Question: I am trying to write a Chrome extension that allows users to easily login to an internal webpage. The extension would show a menu containing pre-defined credentials from which the user can pick one and immediately be logged into the corresponding web page.(think Bookmarks++).
As a first step, I wanted to write the functionality that accepts 'name', 'url', 'username' and 'password' information in the Extension Options page and persist that using . The user can have multiple sets of such information persisted using chrome.storage (e.g different usernames for the same website). I am able to do this successfully and the options page is also able to list all the saved information. For the time being, please ignore the security issues associated with client-side password encryption.
This is my manifest.json
'''
{
"name": "My Chrome Extension",
"version": "1.0",
"manifest_version": 2,
"description": "Easy login to My Webapp",
"browser_action": {
"default_icon": "images/Cloud16.png",
"default_popup": "html/popup.html"
},
"options_page": "html/options.html",
"permissions": ["<all_urls>", "storage", "unlimitedStorage"]
}
'''
This is save handler in the options page (in options.js):
'''
function saveHandler() {
var name = $("#name").val(),
url = $("#url").val(),
password = $("#password").val(),
key = Date.now() + "", //key based on currentTimeInMillis
obj = {
"id": key,
"name": name,
"url": url,
"password": password
};
chrome.storage.sync.get('LOGIN_COLLECTION', function(items) {
//Create a new collection if not exists
if(items && !items['LOGIN_COLLECTION']) {
items['LOGIN_COLLECTION'] = {};
}
items['LOGIN_COLLECTION'][obj.id] = obj;
chrome.storage.sync.set(items, function() {
// Notify that we saved.
console.log('Settings saved');
chrome.storage.sync.get('LOGIN_COLLECTION', function(data) {
console.dir(data);
});
});
$("#addUrlDialog").slideUp();
loadExistingInfo(); //Read persisted data, and show. This works fine!!
});
}
'''
When the user clicks on the extension icon in the toolbar, I show a popup html which has a script to fetch the data (using chrome.storage.get) that was persisted in the options page. The code to fetch data in the popup looks like this:
'''
chrome.storage.sync.get('LOGIN_COLLECTION', function(items) {
var container = $("#listContainer"),
data = items['LOGIN_COLLECTION'];
for(item in data) {
console.dir(item); //**Outputs empty object**
$("<div></div>").text(item.name).appendTo(container);
}
});
'''

As you can see, the fetch is able to get only the top-level object information, but none of its attributes. Should I be using content scripts or background pages to read data set by chrome.storage.sync.set? Any help on this would be greatly appreciated.
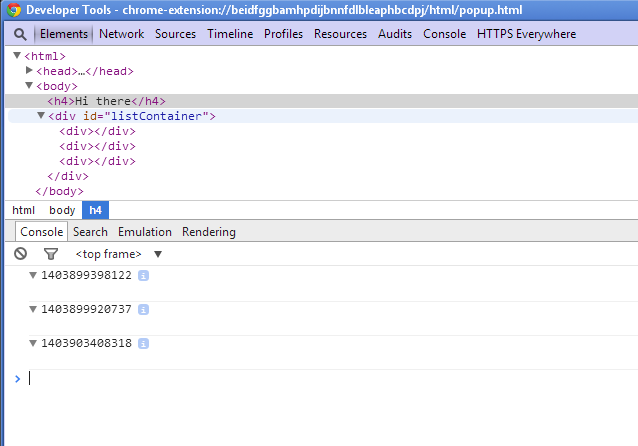
Answer: You are not using the for...in loop correctly. They key is iterated, not the values.
'''
for(key in data) {
var item = data[key];
console.dir(item);
$("<div></div>").text(item.name).appendTo(container);
}
'''